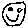
Label: smiley face